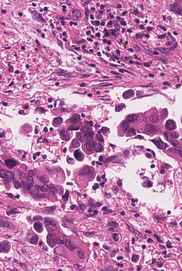
Tumor epithelial tissue: yes
Tumor-associated stroma tissue: yes
Normal tissue: no